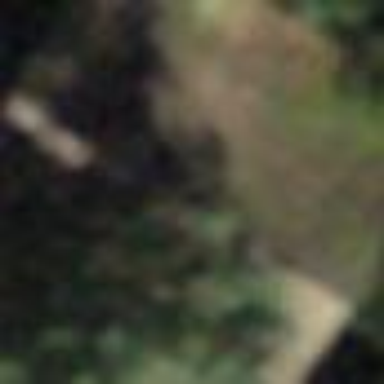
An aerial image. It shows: Barn.